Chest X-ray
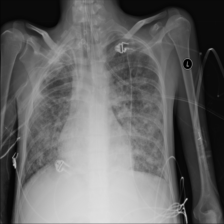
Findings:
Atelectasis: negative
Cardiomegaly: negative
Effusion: negative
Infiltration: negative
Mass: negative
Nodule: negative
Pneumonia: negative
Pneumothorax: negative
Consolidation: negative
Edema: negative
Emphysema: negative
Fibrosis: negative
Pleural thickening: negative
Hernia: negative